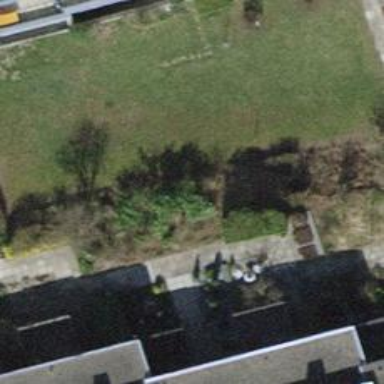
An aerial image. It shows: Urban tree adds touch of nature to the surroundings.